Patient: sex F, age 34
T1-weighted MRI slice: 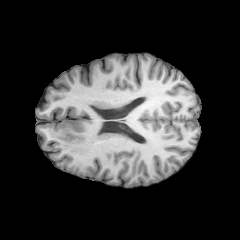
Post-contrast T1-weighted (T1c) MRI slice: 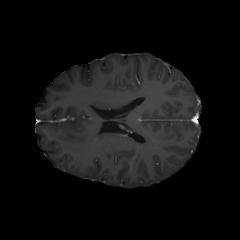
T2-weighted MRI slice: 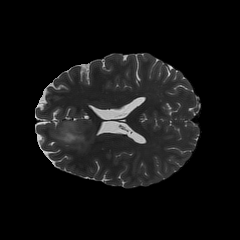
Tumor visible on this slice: yes
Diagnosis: Astrocytoma, IDH-mutant
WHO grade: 2